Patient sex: M
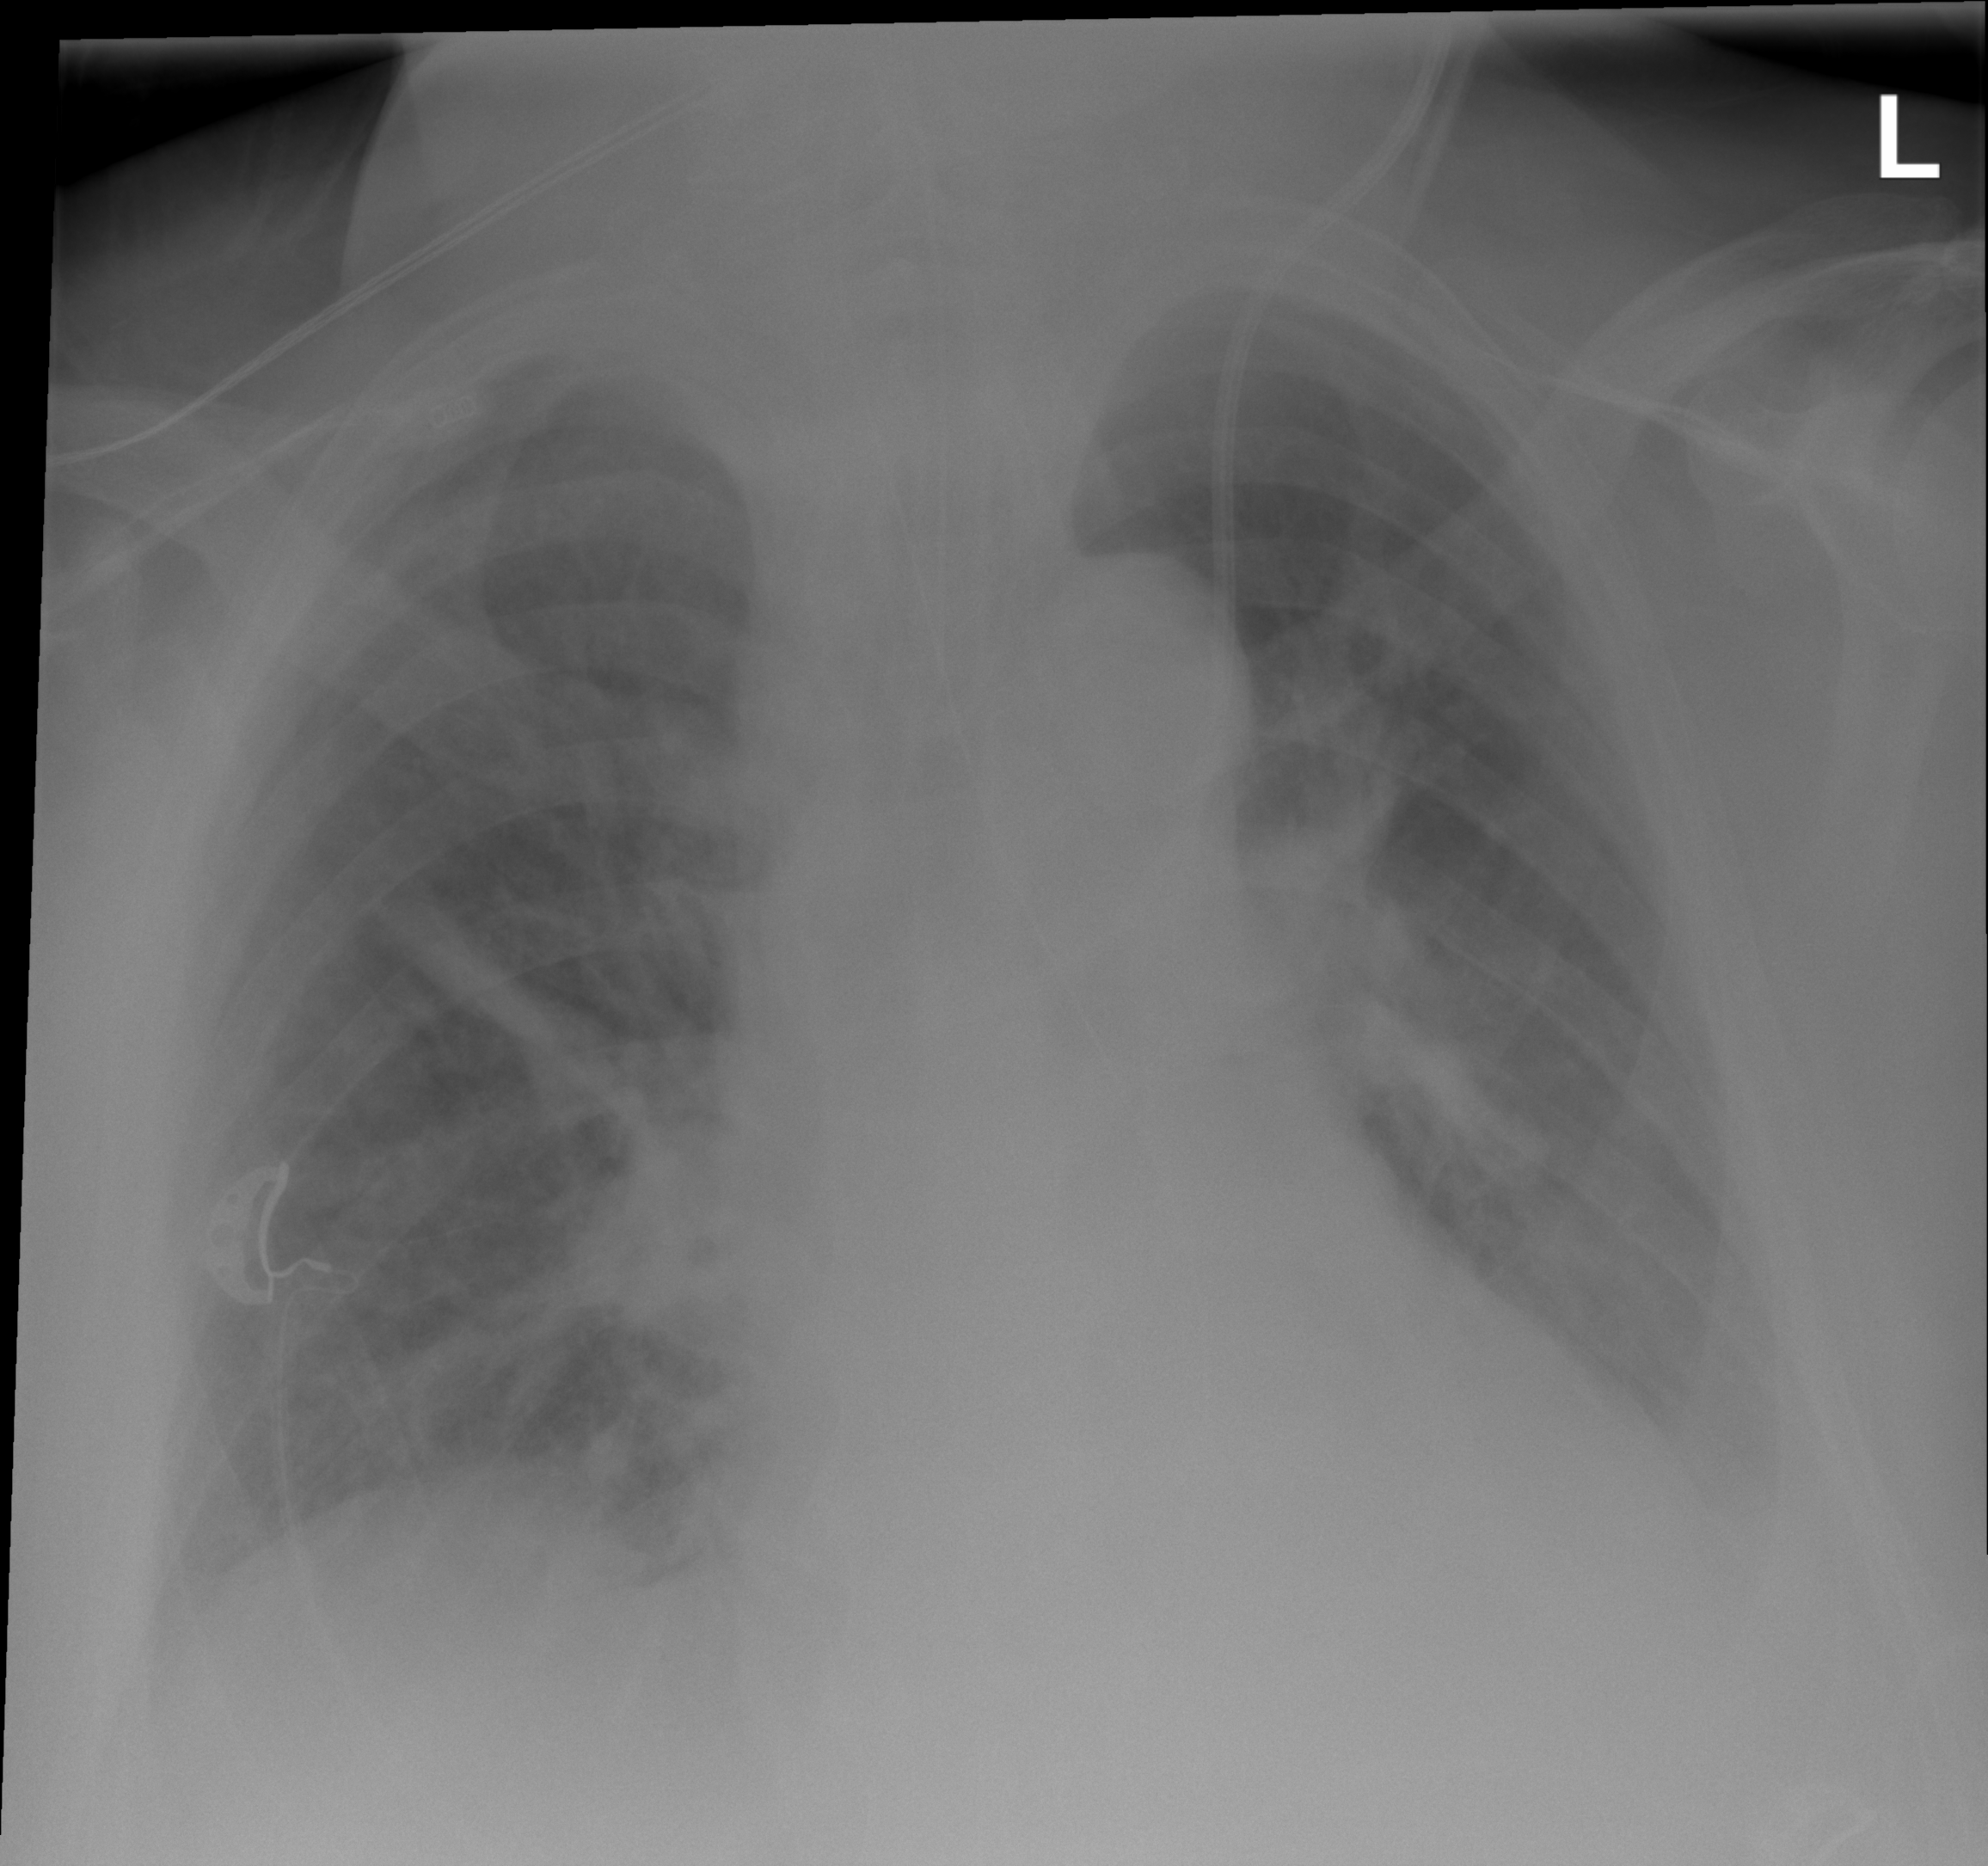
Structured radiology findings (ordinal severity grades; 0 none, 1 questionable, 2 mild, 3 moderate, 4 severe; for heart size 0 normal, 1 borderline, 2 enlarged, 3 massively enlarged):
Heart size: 2
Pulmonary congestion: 2
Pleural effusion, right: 2
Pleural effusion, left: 2
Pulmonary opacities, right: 2
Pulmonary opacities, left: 0
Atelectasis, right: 2
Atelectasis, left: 0